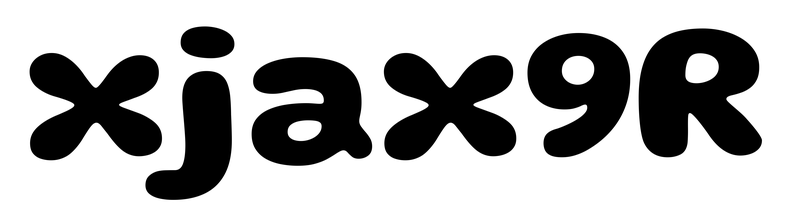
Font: Gluten_Bold